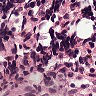
Metastatic tissue present: no